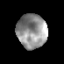
Tissue: prostate
Cell type: T cells
Senescence score: 0.7622
Nuclear area (px): 999
Mean DAPI intensity: 146.104